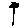
Label: flower